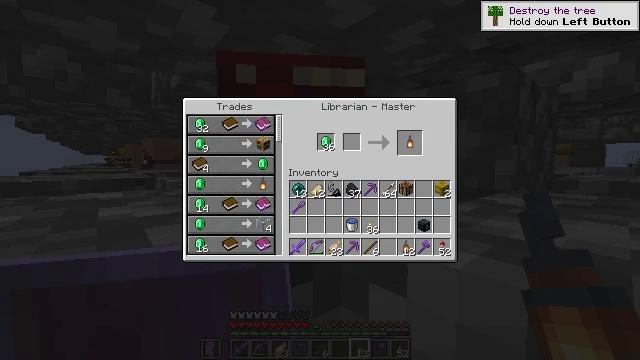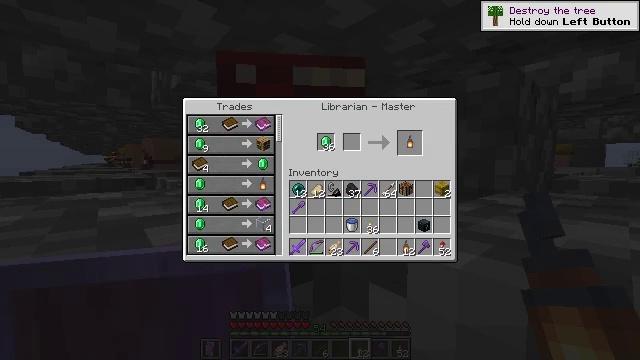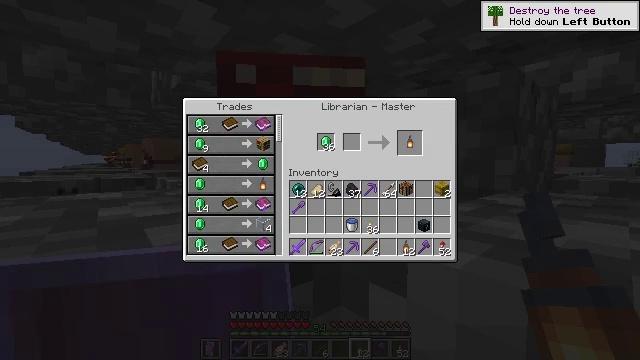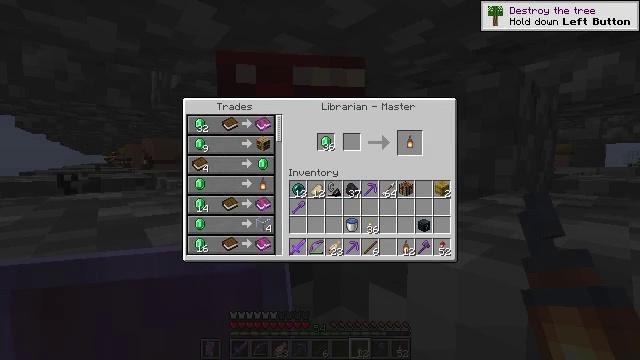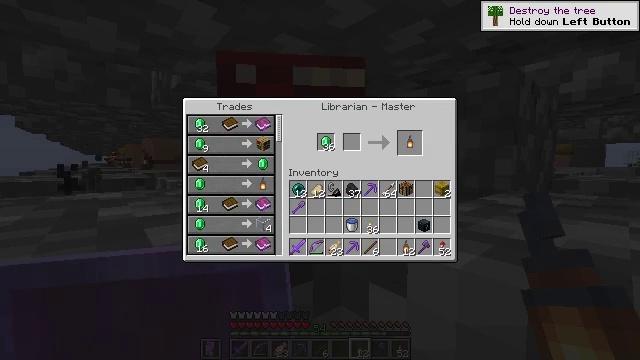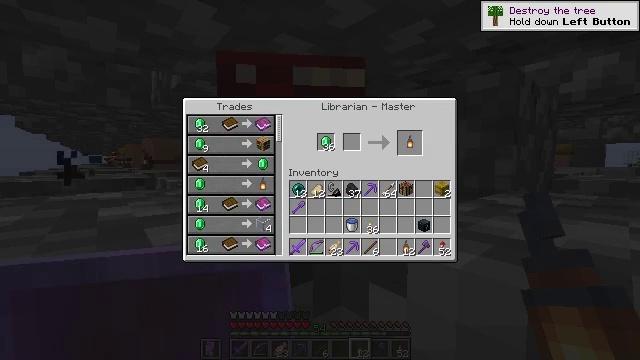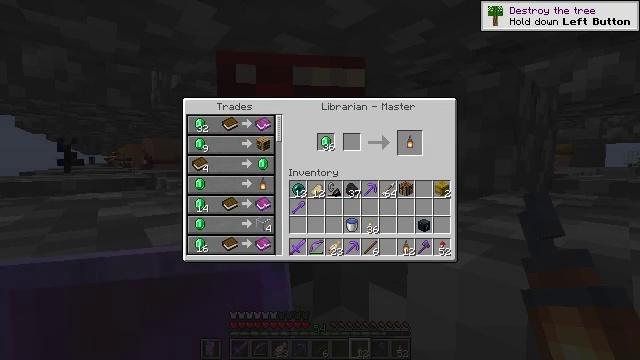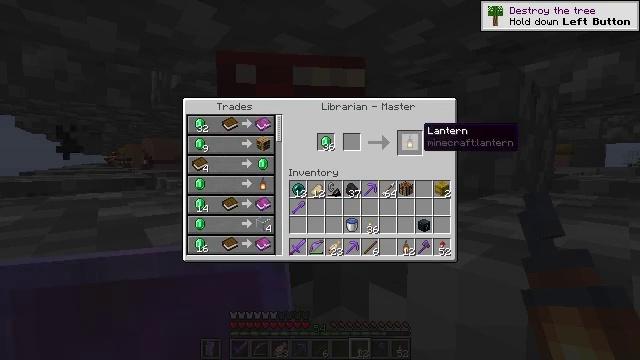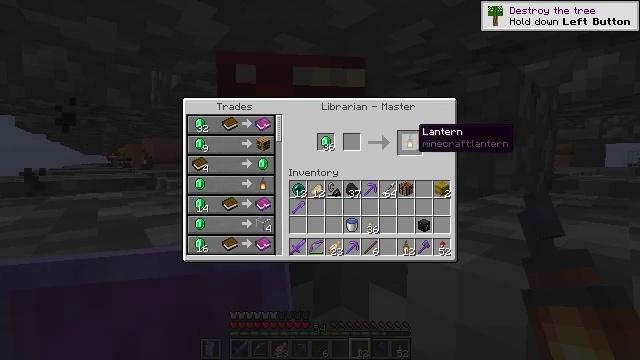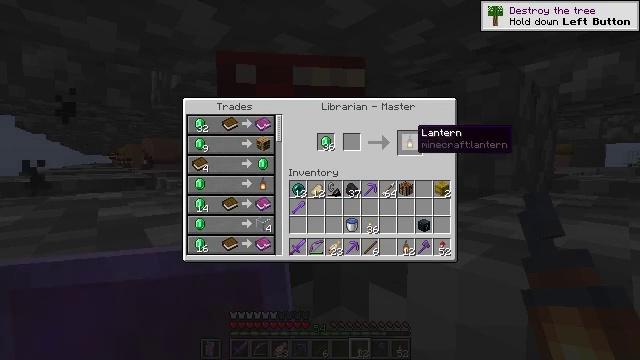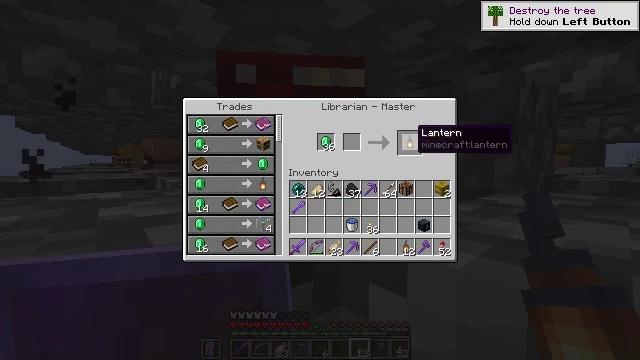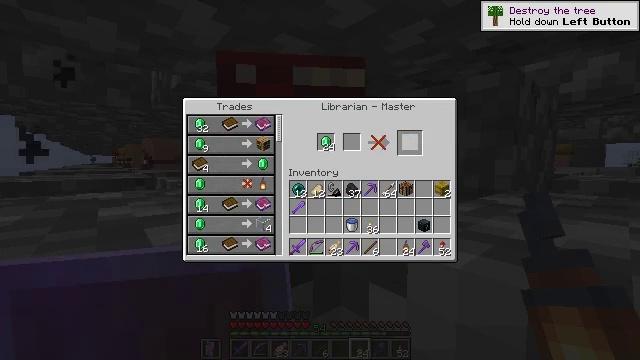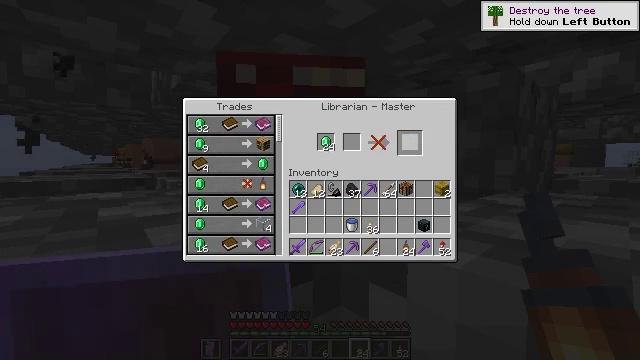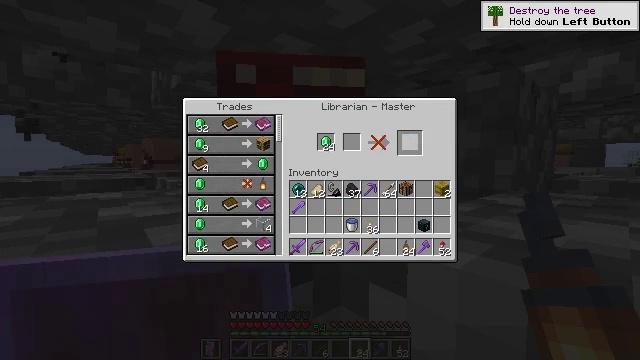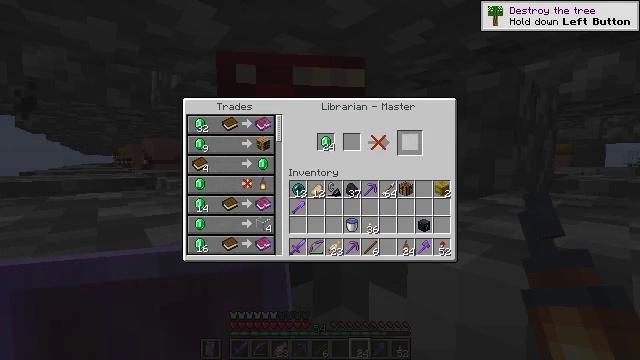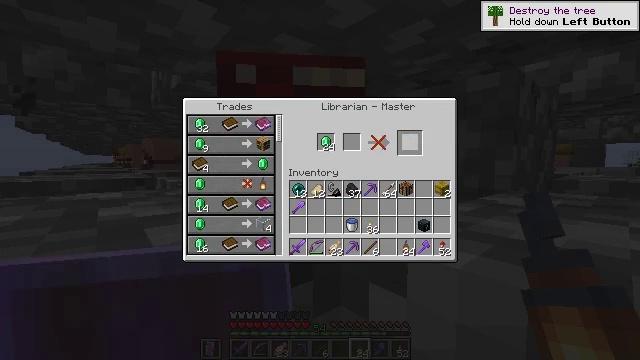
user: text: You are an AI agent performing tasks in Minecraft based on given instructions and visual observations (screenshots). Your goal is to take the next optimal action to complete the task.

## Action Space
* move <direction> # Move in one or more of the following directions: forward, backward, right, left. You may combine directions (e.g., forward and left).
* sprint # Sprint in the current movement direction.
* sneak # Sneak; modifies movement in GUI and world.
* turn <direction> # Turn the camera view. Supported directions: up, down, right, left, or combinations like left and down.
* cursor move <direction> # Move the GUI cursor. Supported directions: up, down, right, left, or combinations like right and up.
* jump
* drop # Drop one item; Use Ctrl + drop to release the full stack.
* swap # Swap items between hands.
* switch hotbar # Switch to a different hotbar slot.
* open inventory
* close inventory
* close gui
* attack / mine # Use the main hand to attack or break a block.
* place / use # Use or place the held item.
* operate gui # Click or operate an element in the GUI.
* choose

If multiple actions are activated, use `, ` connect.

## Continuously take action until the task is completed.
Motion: motion action
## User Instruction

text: Craft a lantern.
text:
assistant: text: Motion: sneak
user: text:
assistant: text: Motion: sneak
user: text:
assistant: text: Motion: sneak
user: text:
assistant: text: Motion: sneak
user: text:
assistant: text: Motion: sneak
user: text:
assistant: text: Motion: sneak
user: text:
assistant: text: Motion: sneak
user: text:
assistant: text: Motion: sneak
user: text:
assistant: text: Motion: sneak
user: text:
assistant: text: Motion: sneak
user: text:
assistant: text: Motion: sneak, attack / mine
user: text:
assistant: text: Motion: sneak, attack / mine
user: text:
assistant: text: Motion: sneak, attack / mine
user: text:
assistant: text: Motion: sneak, attack / mine
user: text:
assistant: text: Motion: sneak, attack / mine
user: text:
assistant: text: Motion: sneak, attack / mine
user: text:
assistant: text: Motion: no_op
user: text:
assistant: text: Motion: no_op
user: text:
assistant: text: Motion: no_op
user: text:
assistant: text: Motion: no_op
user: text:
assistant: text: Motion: no_op
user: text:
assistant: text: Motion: no_op
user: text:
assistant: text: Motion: no_op
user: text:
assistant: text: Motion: turn left
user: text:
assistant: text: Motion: turn left and down
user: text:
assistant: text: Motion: turn left and down
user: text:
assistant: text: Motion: turn left and down
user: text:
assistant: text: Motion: move forward, turn left and down
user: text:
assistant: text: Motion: move forward
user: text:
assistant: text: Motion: move forward, turn right and up